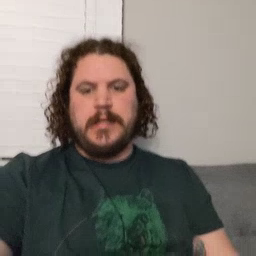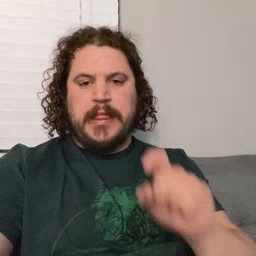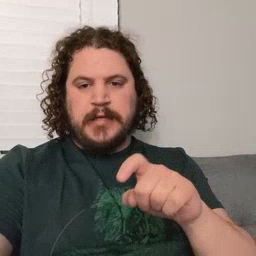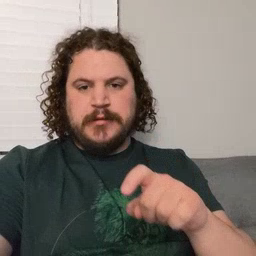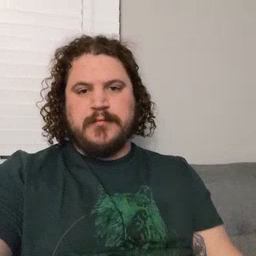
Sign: closet